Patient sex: F
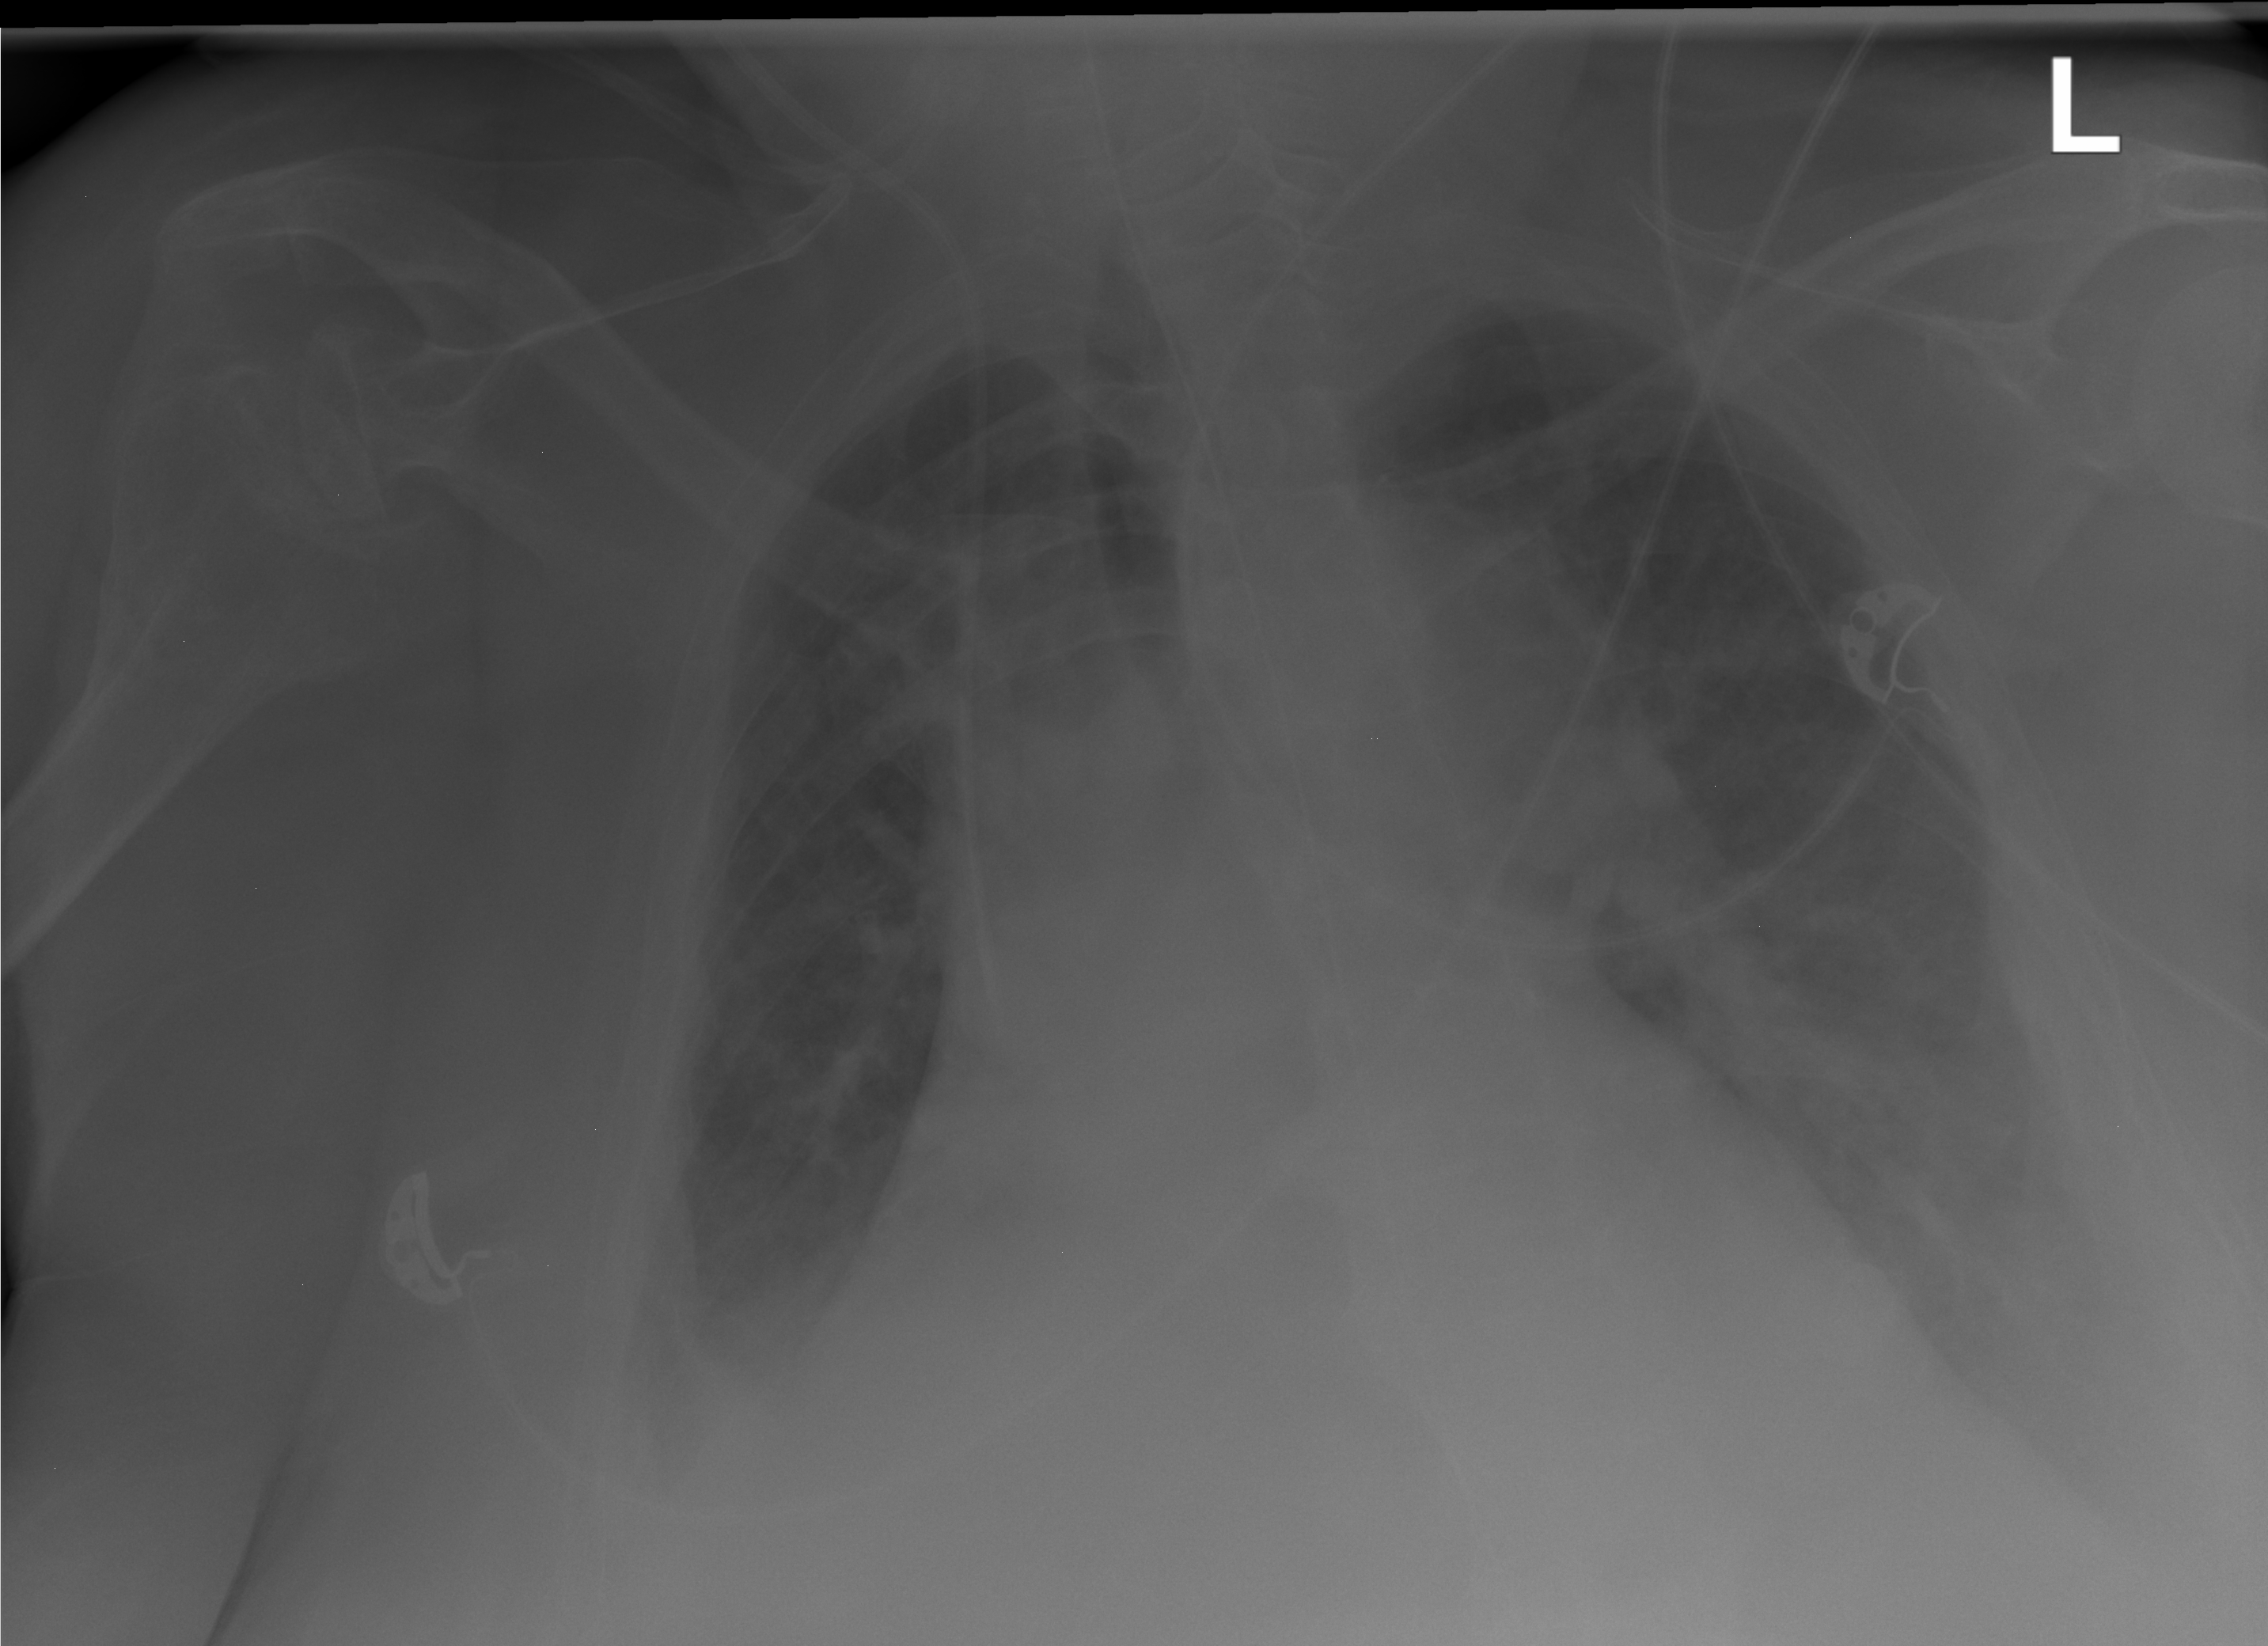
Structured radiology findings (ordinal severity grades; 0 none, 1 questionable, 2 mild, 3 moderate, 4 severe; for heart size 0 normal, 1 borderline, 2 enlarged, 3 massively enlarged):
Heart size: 2
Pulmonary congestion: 2
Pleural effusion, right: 2
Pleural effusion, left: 2
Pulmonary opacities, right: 0
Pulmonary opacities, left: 2
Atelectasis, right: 2
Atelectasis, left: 2